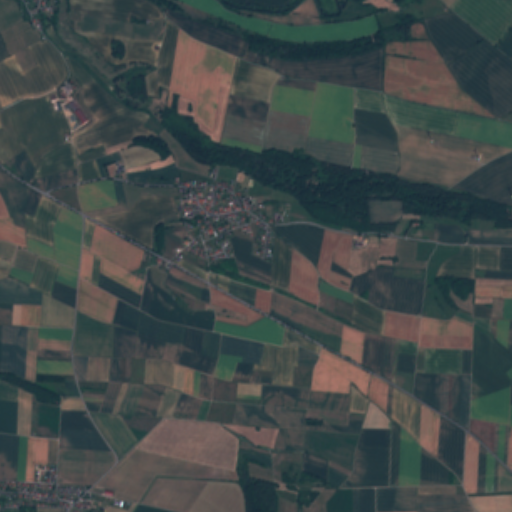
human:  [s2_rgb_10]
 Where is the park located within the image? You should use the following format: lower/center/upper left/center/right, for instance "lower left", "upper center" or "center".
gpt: The park is located in the upper center of the image.
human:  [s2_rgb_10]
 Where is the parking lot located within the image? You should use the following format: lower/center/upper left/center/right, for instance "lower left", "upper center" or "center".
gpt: The parking lot is located in the center of the image.
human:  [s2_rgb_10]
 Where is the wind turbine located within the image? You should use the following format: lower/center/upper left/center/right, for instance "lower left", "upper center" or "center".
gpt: The wind turbine is located in the upper right of the image.
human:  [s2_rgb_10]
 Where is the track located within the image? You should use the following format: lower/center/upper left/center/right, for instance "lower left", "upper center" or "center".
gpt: There is no track in the image.